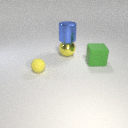
large yellow metal sphere to the left of large green rubber cube